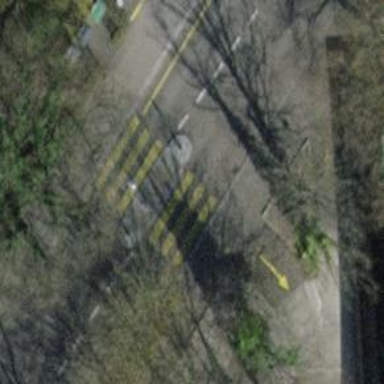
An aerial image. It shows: Uncontrolled zebra crossing with pedestrian island.